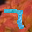
Label: 7